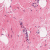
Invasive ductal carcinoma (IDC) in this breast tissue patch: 0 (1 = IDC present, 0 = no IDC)